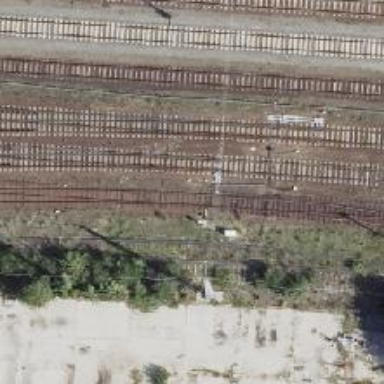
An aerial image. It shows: Railway switch.